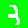
Digit: 3